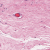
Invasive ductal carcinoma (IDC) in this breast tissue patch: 0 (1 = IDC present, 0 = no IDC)